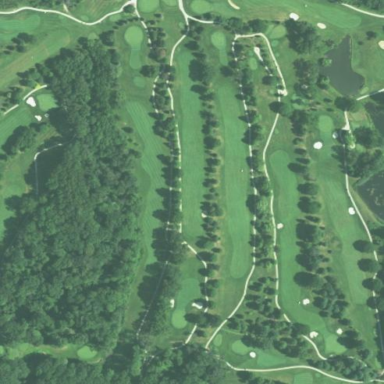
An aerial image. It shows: Golf course surrounded by greenery.